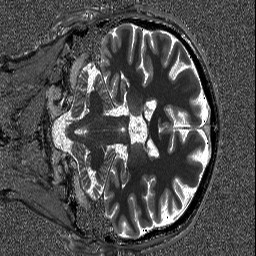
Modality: T1map
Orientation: coronal
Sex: male